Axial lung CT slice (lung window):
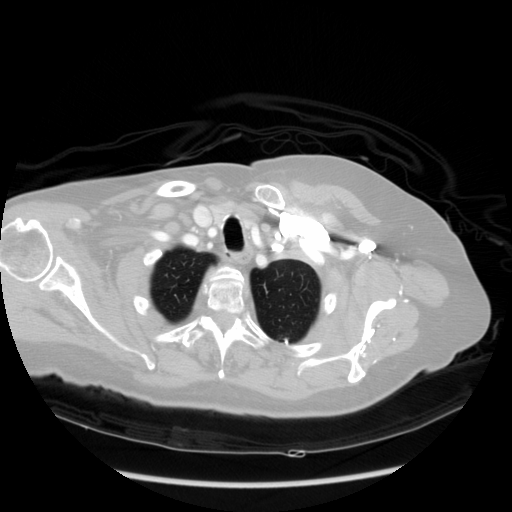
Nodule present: no